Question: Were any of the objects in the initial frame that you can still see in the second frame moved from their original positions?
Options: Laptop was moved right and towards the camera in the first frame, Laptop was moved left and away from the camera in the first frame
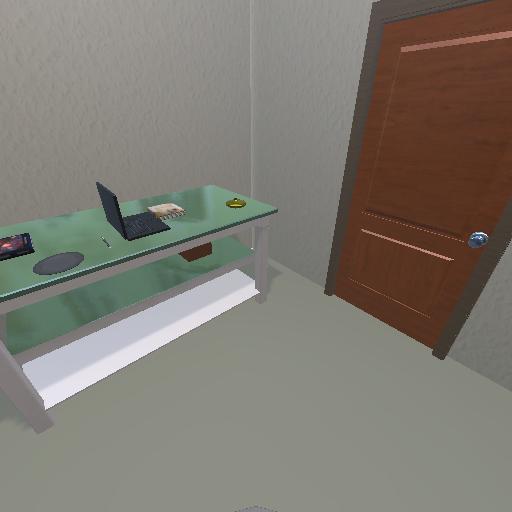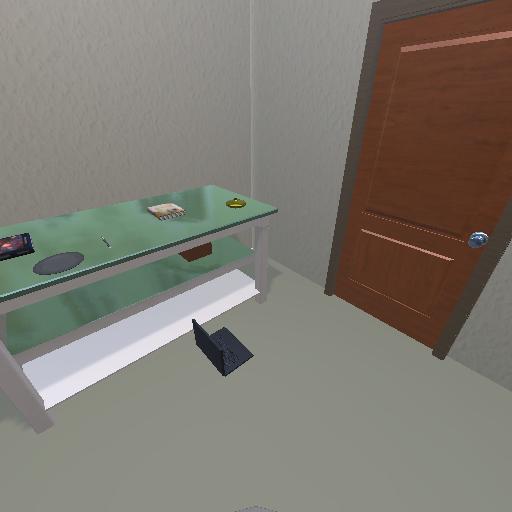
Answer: Laptop was moved right and towards the camera in the first frame